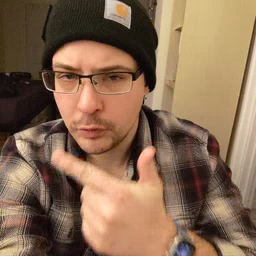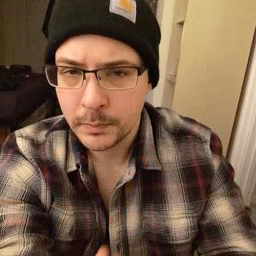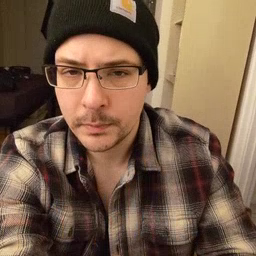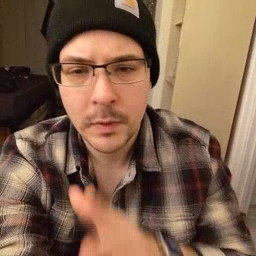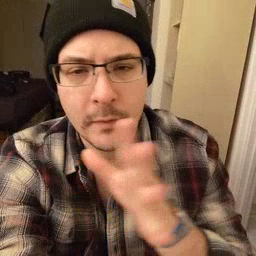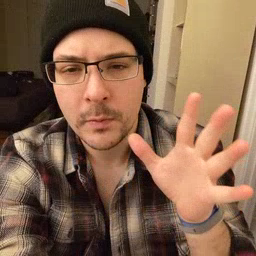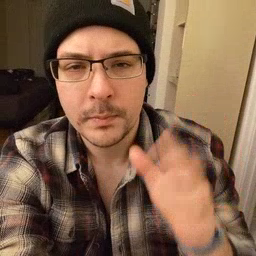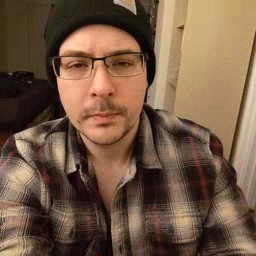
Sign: farm